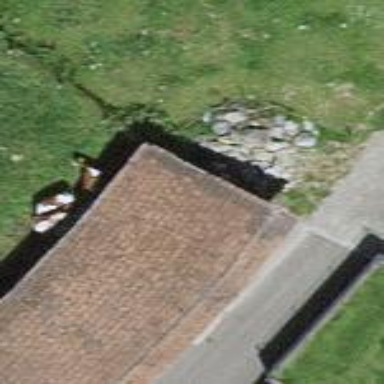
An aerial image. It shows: Barn.